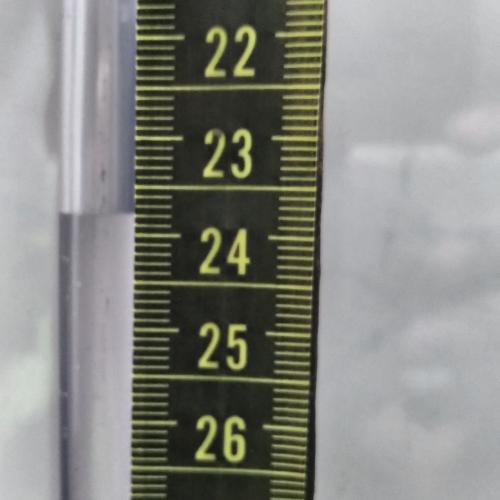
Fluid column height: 23.8 cm